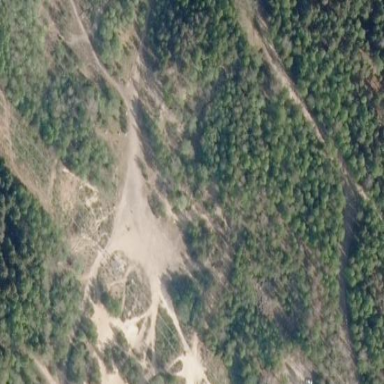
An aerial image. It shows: Sandy area in nature.